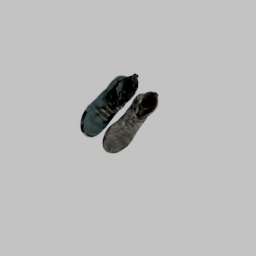
Label: people